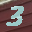
Label: 3